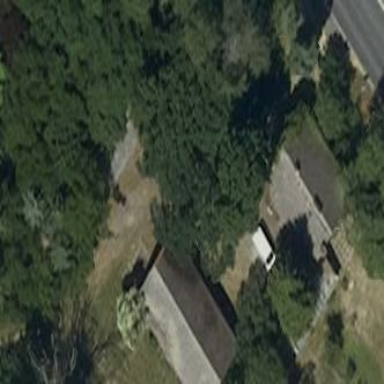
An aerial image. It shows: Shed.